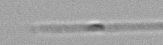
Label: Leptocylindrus